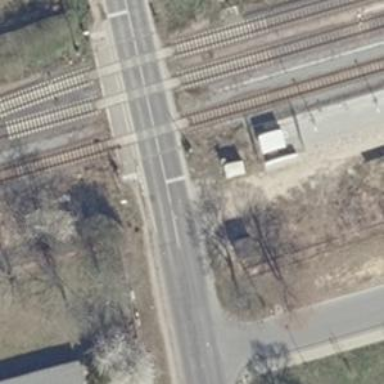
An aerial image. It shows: Level crossing with lights at railway intersection.